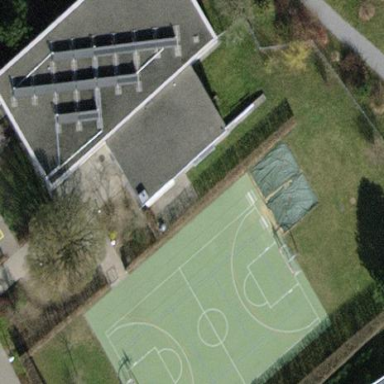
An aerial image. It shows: Kindergarten building.